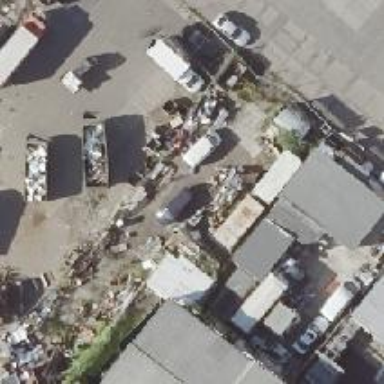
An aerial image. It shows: Recycling facility.